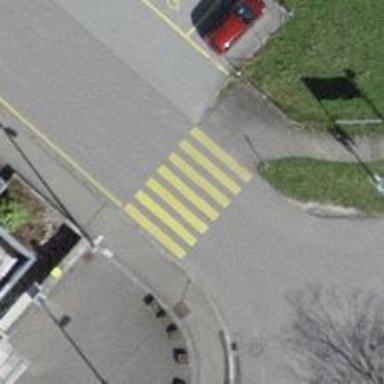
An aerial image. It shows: Zebra crossing on the road.